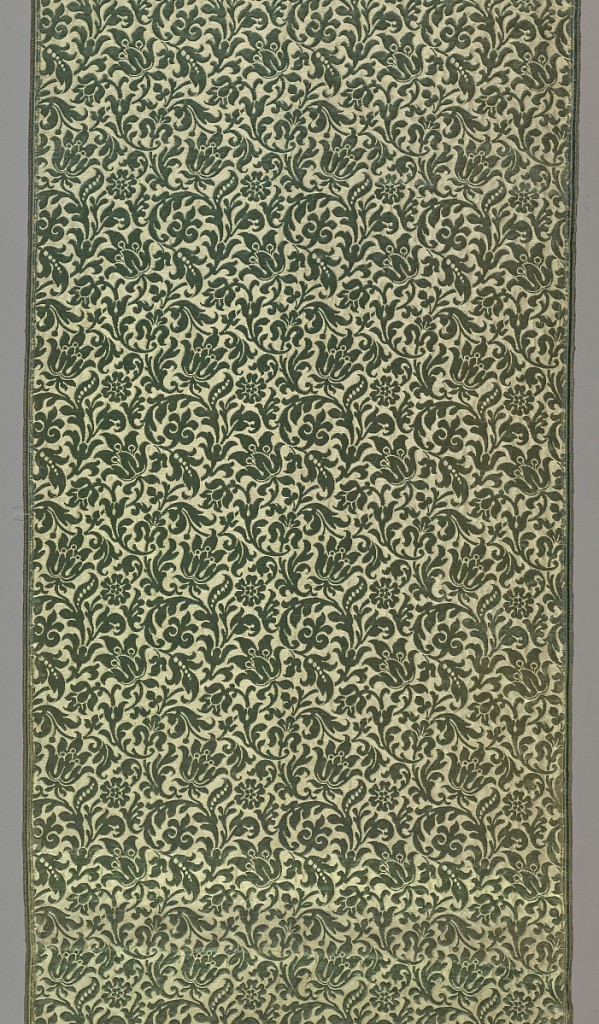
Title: Textile
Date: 19th century
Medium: silk Technique: woven brocatelle; combination of two structures, 7&1 satin and twill
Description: Design of aqua flowers and scrolls on cream.